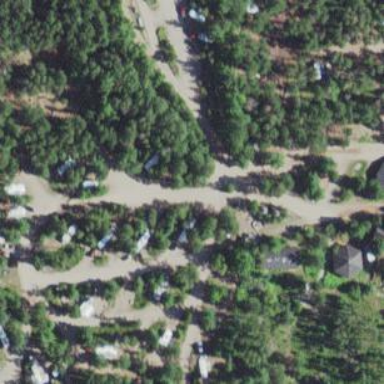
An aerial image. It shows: Caravan site for tourism.